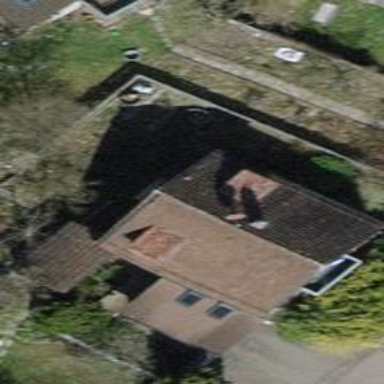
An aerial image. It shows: Building with tile roof.